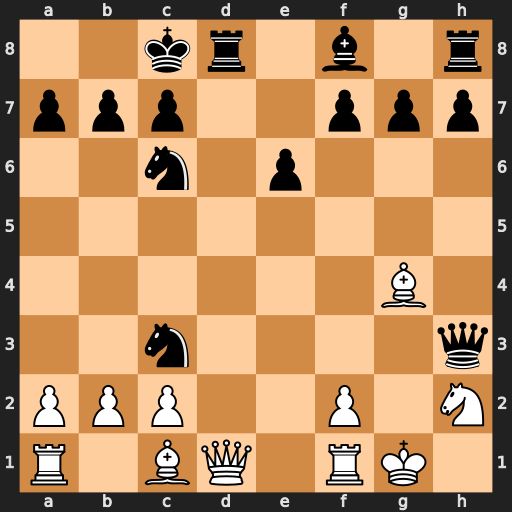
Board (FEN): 2kr1b1r/ppp2ppp/2n1p3/8/6B1/2n4q/PPP2P1N/R1BQ1RK1
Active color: w
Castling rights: -
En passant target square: -
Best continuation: Qxd8+ Nxd8 Bxh3